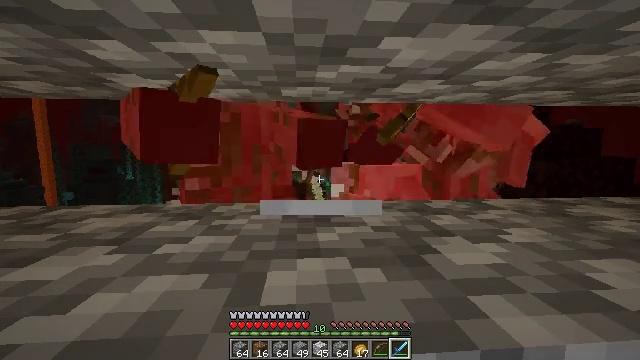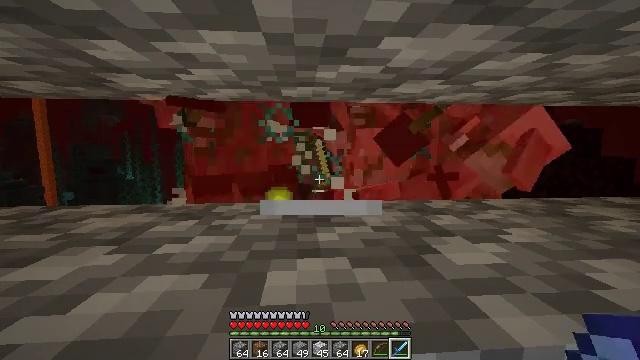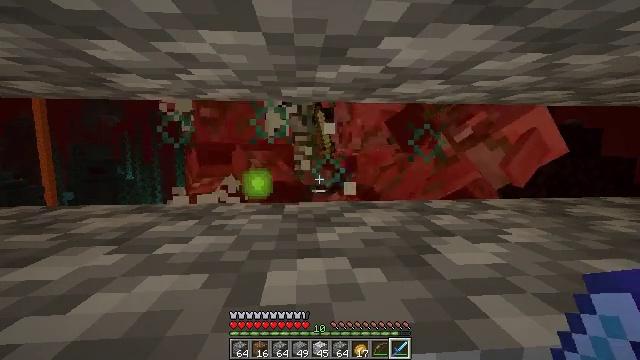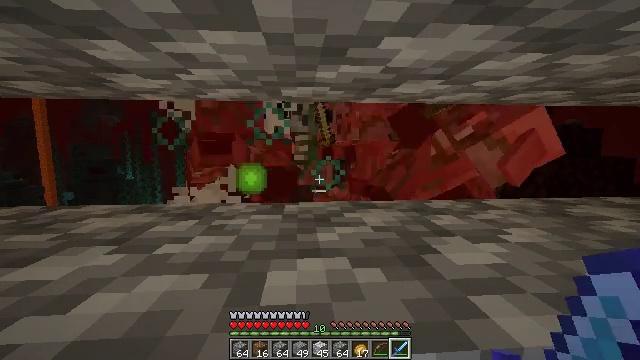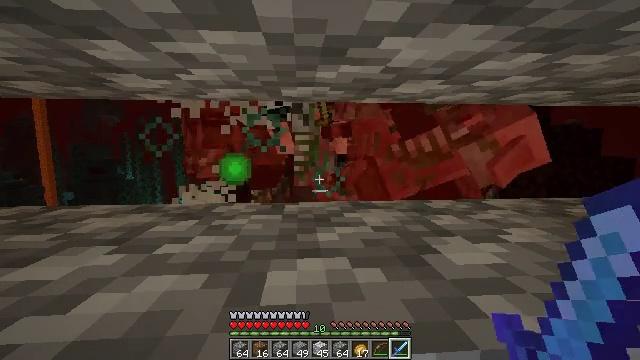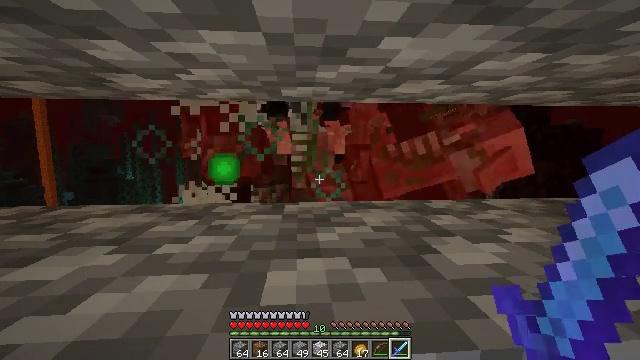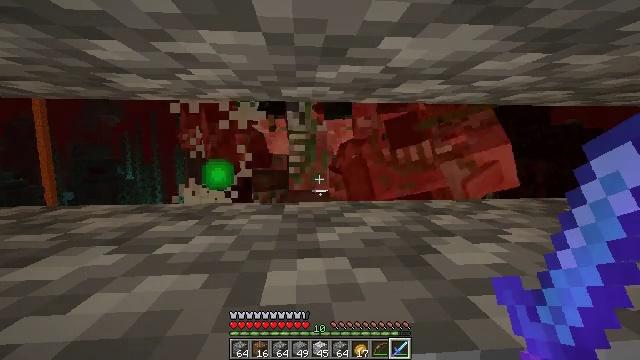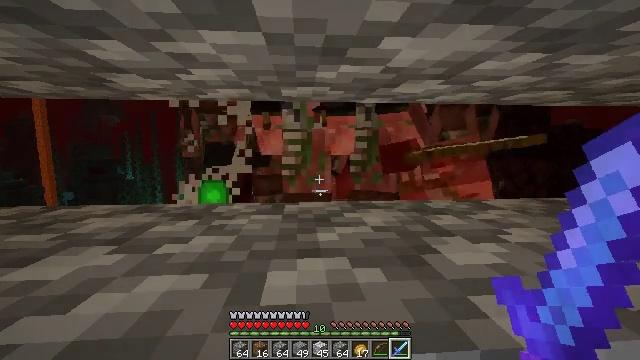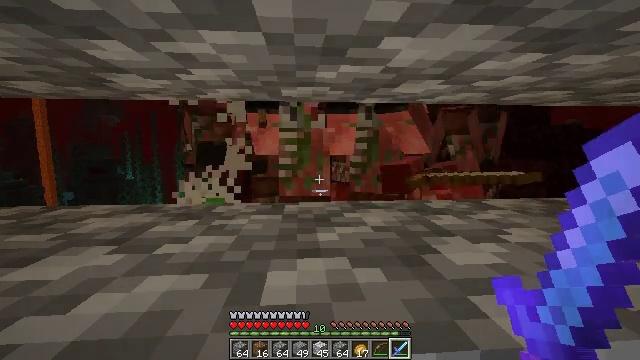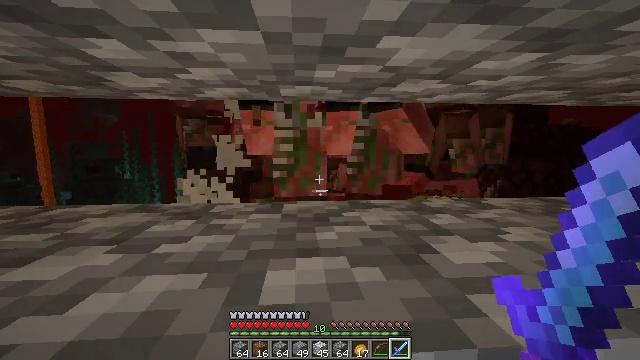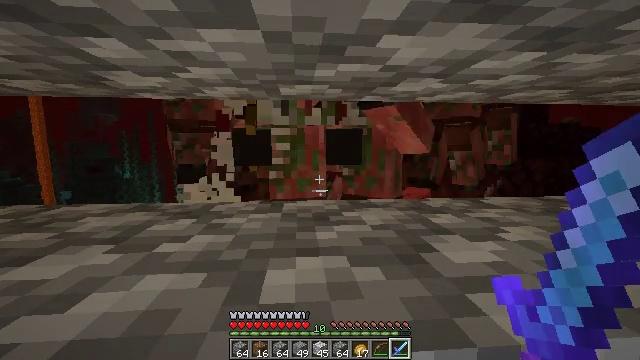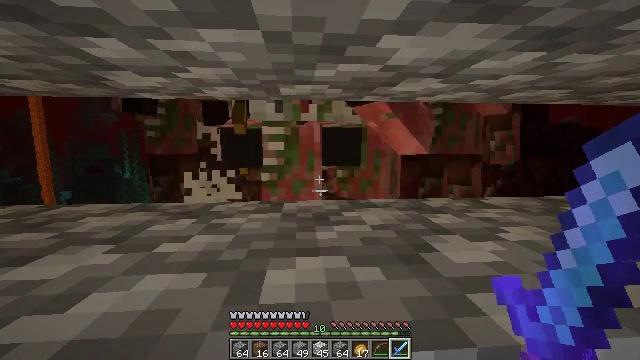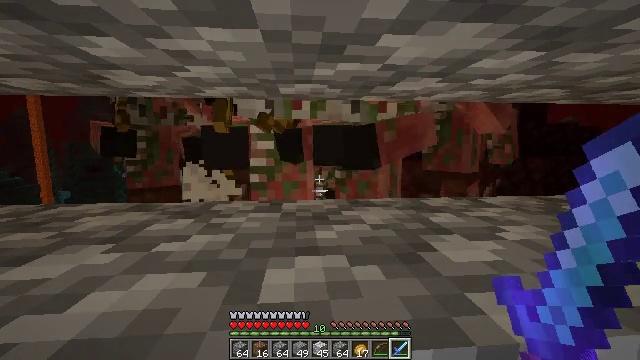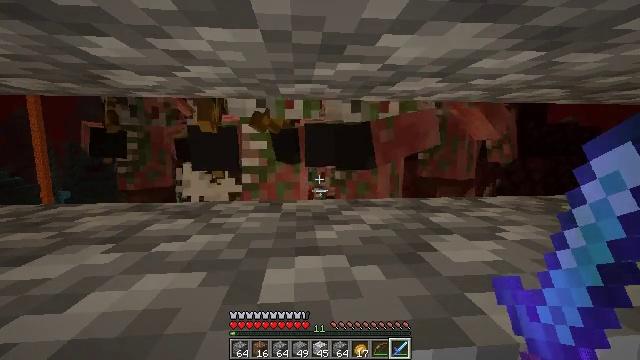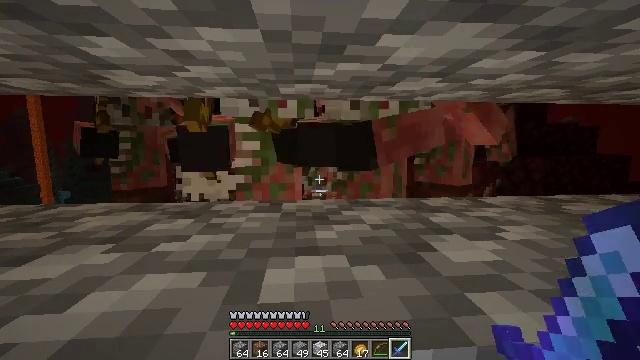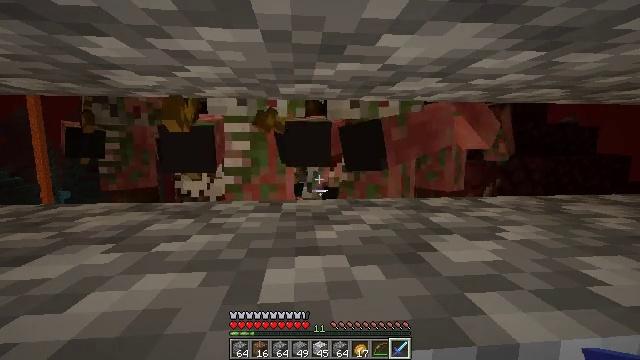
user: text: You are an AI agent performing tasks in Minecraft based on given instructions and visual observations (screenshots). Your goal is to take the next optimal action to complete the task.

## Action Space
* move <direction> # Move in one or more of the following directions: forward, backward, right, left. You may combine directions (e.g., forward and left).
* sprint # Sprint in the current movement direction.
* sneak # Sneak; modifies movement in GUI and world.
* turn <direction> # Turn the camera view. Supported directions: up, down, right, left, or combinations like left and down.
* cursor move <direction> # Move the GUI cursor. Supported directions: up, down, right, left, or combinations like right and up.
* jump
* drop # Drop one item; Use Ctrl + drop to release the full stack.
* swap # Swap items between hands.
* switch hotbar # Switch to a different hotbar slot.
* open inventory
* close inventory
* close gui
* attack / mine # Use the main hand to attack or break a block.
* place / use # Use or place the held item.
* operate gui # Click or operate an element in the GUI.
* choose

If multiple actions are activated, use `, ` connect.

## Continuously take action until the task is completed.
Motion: motion action
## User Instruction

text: Kill a zombified piglin.
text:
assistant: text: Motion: no_op
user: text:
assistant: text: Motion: no_op
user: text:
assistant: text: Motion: no_op
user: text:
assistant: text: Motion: no_op
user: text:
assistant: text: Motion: no_op
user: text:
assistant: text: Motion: no_op
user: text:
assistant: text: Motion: no_op
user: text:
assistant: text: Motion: no_op
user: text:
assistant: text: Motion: no_op
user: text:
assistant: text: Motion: no_op
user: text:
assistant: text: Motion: no_op
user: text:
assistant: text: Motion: no_op
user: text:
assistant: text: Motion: no_op
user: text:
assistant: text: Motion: no_op
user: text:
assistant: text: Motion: no_op
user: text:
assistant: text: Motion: attack / mine
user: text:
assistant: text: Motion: attack / mine
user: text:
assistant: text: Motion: attack / mine
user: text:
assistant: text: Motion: attack / mine
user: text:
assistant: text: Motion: no_op
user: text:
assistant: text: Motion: no_op
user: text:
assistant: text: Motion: no_op
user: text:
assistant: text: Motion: no_op
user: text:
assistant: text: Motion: no_op
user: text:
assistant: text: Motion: no_op
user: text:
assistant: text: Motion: no_op
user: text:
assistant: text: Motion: no_op
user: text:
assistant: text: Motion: no_op
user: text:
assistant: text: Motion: no_op
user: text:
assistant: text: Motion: no_op